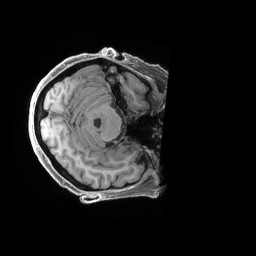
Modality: T1w
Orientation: axial
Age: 66
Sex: female
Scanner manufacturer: siemens
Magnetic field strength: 3 T
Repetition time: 2.4 s
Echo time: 0.00228 s